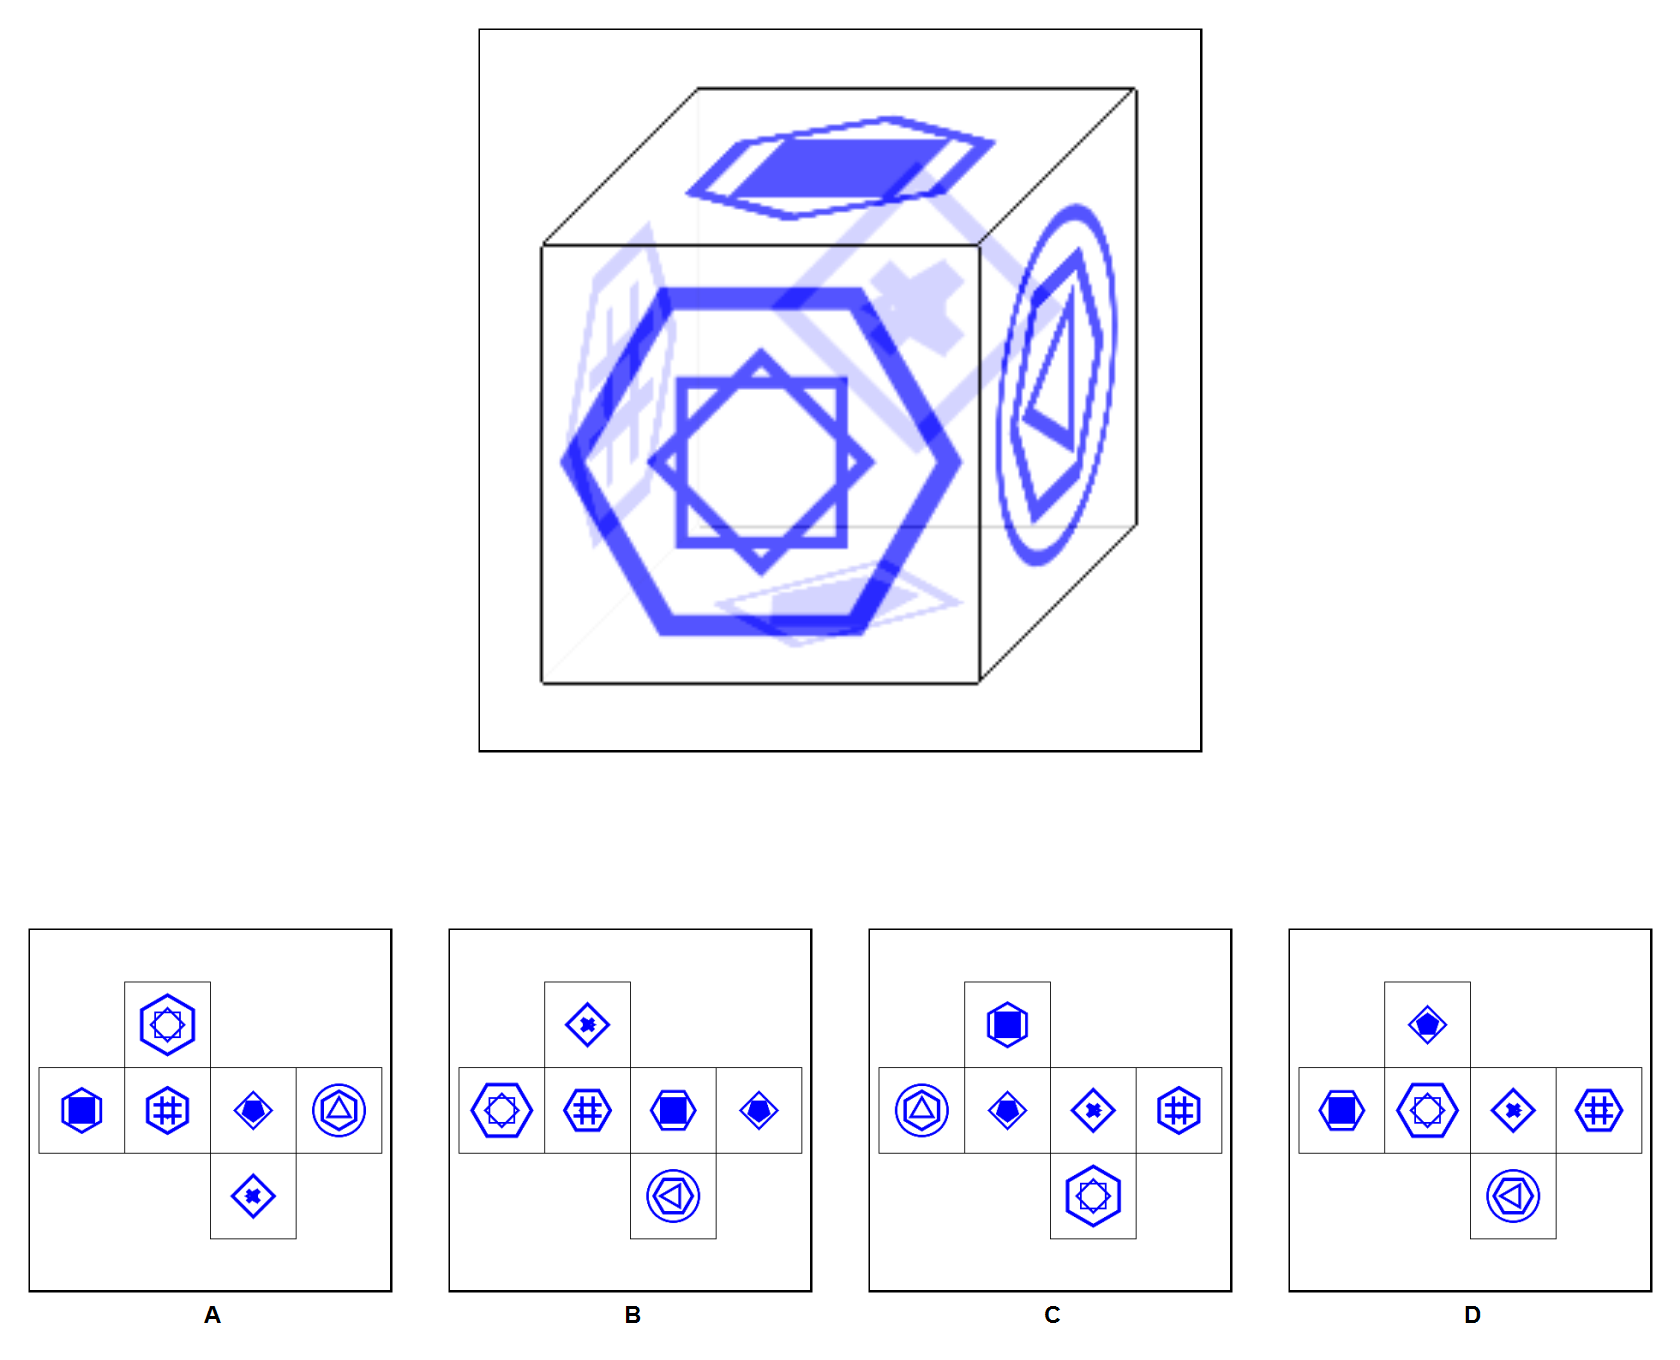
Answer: A